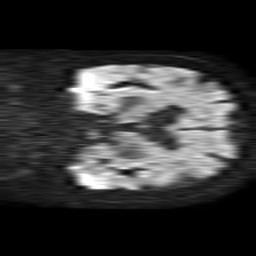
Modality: TRACE
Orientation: coronal
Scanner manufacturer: philips
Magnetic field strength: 1.5 T
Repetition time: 4.6 s
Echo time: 0.08631 s